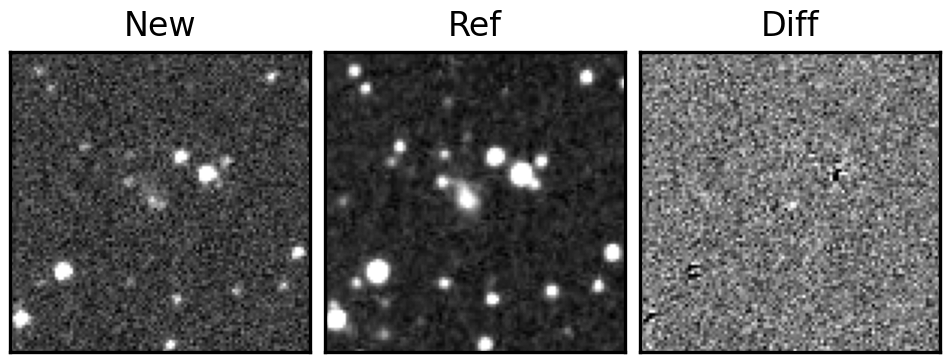
Label: real